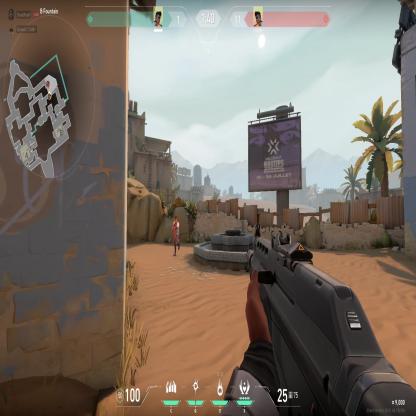
Label: enemy